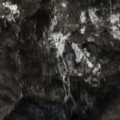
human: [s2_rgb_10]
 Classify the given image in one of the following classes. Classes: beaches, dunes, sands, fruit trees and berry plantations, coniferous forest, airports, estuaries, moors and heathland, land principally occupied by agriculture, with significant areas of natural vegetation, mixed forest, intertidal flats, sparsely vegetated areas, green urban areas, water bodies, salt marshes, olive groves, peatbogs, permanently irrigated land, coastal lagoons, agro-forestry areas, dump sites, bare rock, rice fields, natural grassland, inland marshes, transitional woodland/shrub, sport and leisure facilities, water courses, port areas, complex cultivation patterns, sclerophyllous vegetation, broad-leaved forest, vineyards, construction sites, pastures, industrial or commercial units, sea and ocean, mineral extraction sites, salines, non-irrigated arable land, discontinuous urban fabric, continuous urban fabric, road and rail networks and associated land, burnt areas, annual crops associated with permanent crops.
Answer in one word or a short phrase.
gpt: land principally occupied by agriculture, with significant areas of natural vegetation, broad-leaved forest, transitional woodland/shrub